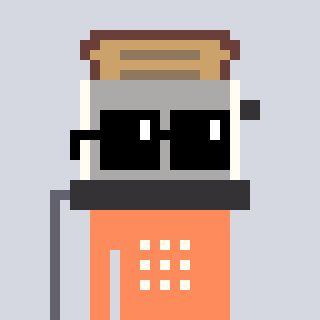
a pixel art character with square black sunglasses, a toaster-shaped head and a peachy-colored body on a cool background